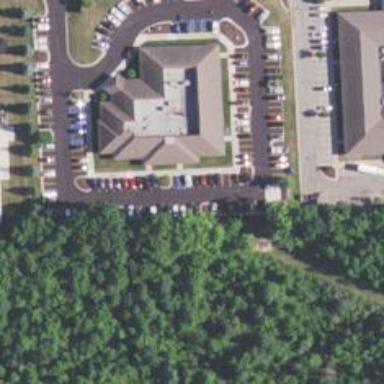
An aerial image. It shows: Healthcare clinic is depicted in the image.